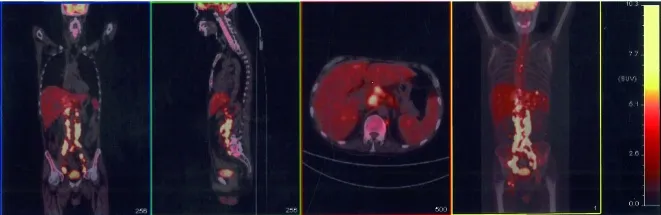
Positron emission tomography-computed tomography scan of the patient revealing multiple enlarged lymph nodes in the root of the left side of neck, mediastinum, bilateral hilus of the lungs, right cardiophrenic angle, hepatic portal area, peripancreatic area, diaphragm angle, posterior peritoneum, inter-mesangial area and anterior sacral area, and along the iliac blood vessels, bilateral iliac fossa, pelvic wall and bilateral lingual areas. The scans reveal multiple nodules in the bilateral lungs, an enlarged liver with nodular appearance of the parenchyma, an enlarged spleen with multiple low-density shadows in the parenchyma, and multiple regions of elevated fluorodeoxyglucose metabolism in the bones, such as the sternum, multiple vertebrae, and the bilateral ilia, pubis and ischia. A diagnosis of lymphoma was therefore considered.
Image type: radiology (pet)